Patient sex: F
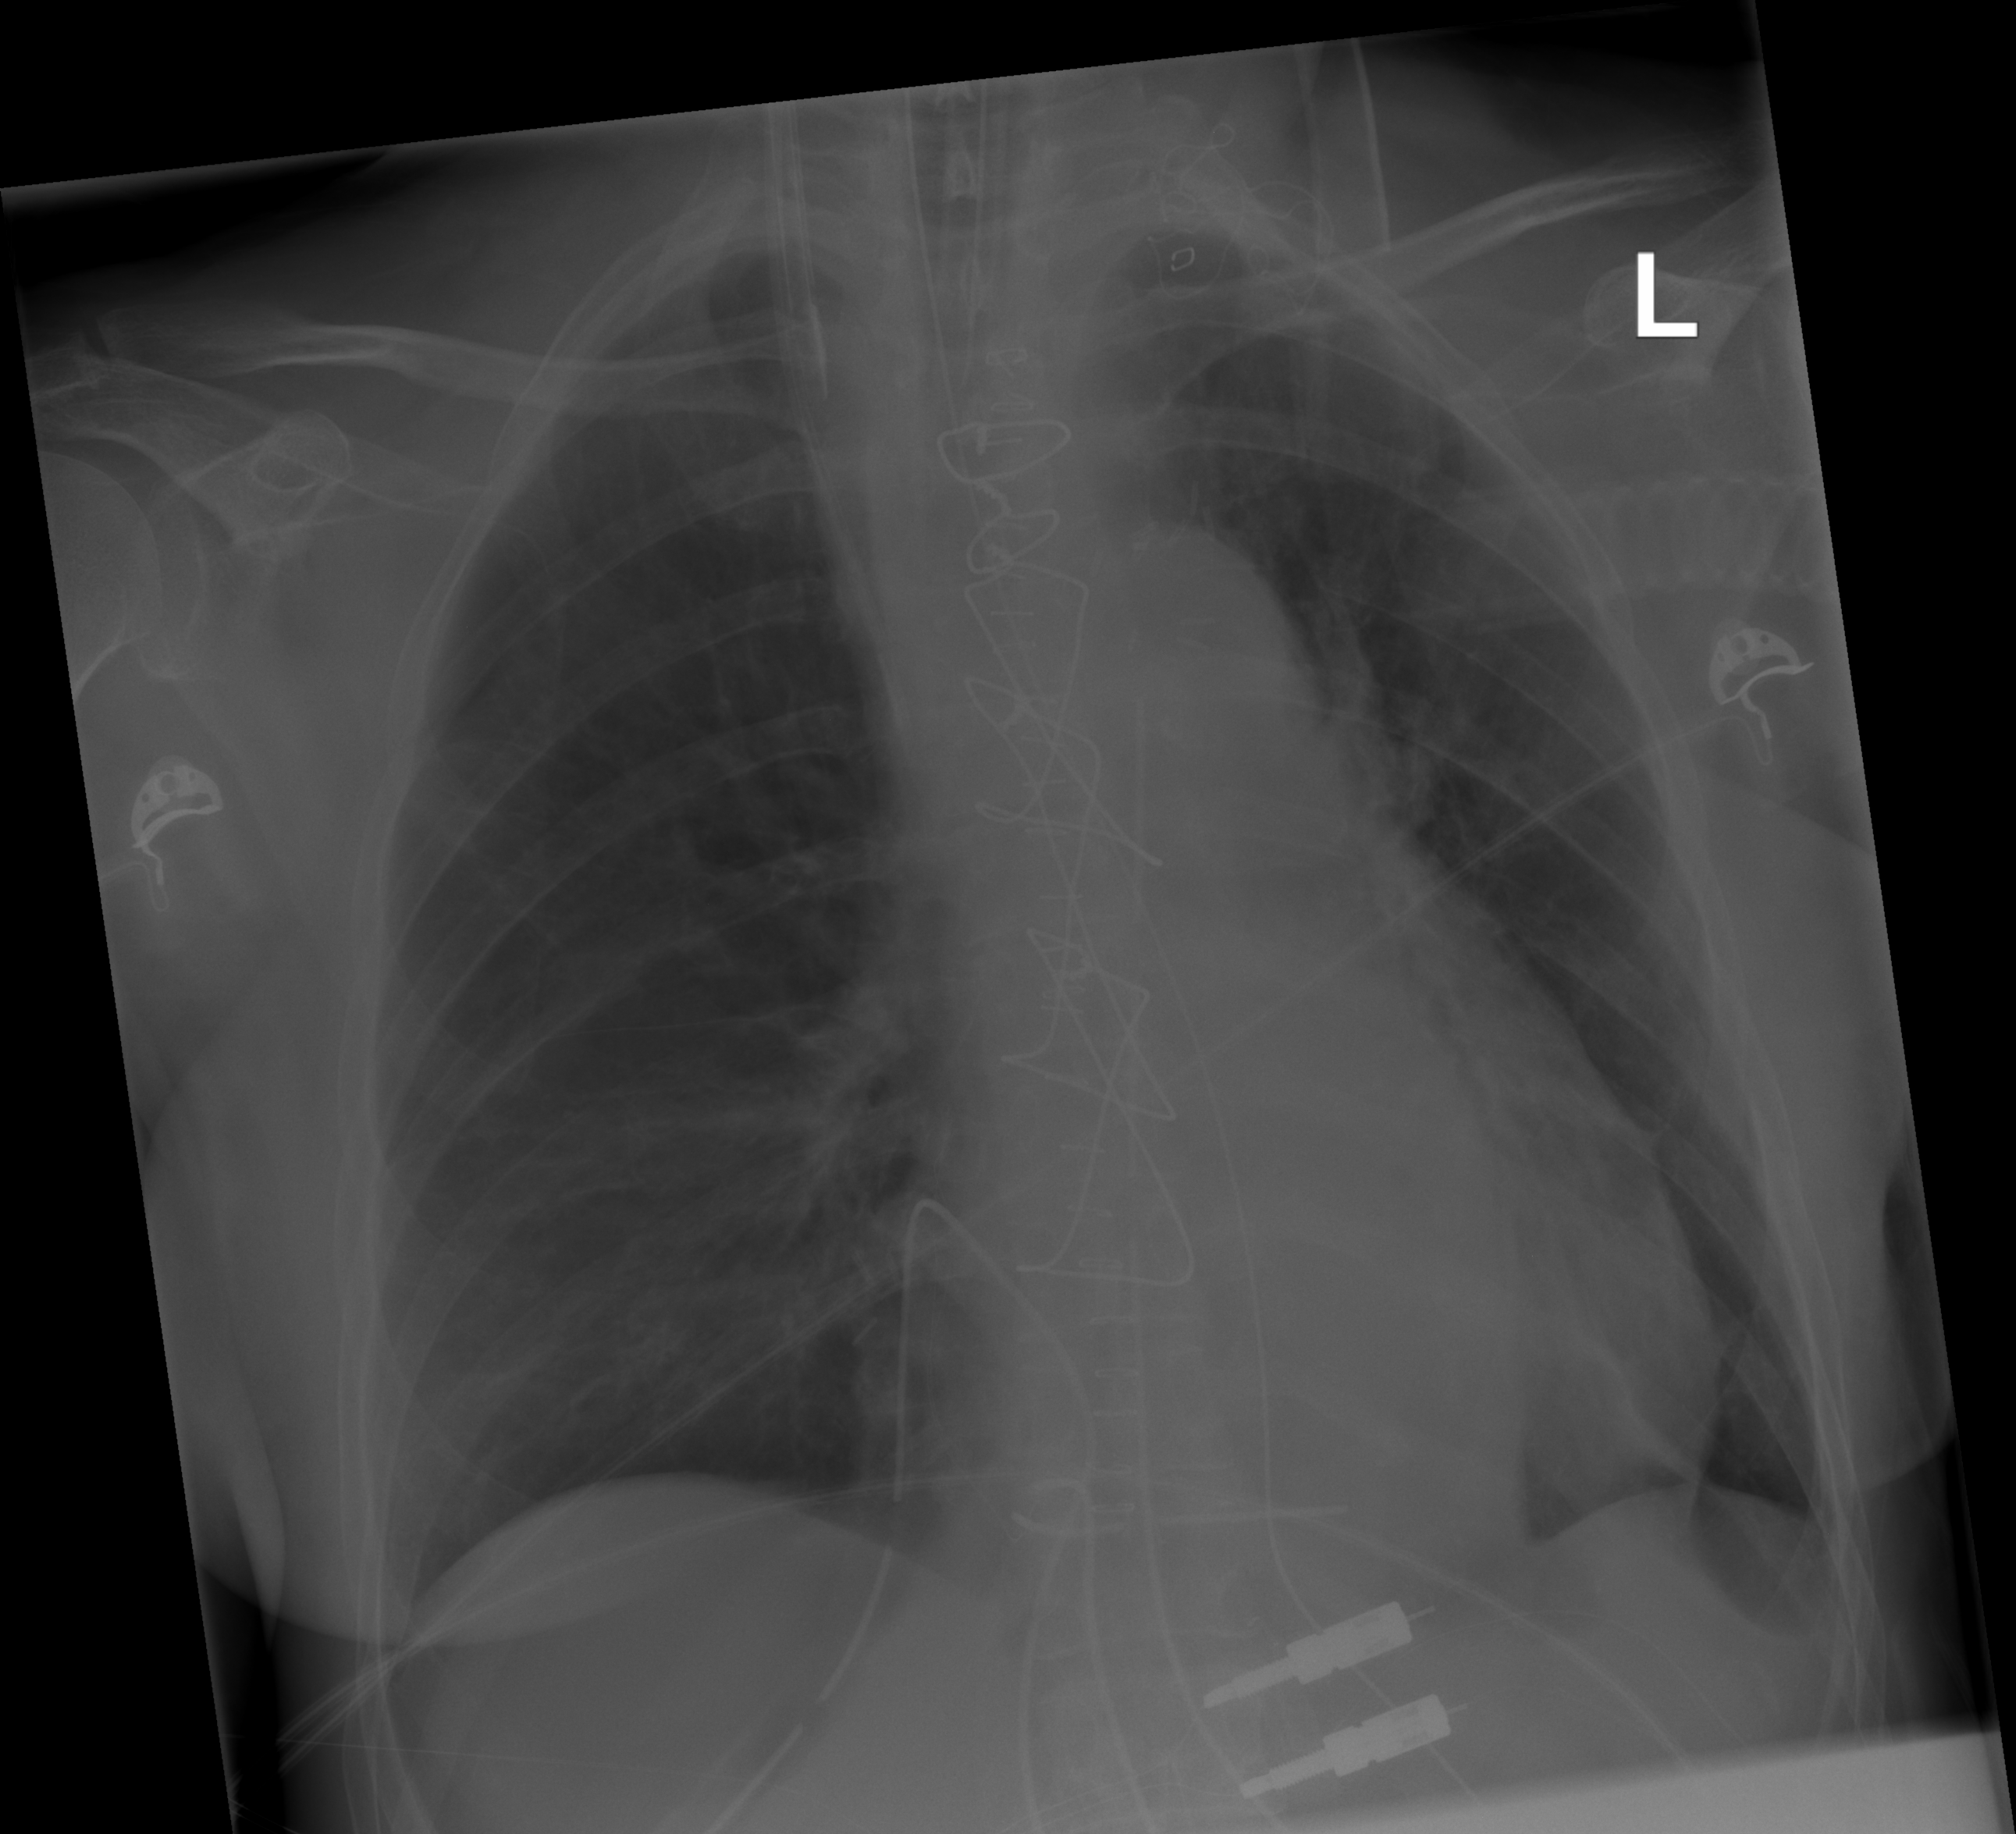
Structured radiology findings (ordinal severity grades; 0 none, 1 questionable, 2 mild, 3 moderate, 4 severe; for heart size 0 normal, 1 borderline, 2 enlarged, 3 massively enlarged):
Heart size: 0
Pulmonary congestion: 2
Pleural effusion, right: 0
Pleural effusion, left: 0
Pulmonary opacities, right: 0
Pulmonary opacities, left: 0
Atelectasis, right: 0
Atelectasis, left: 0